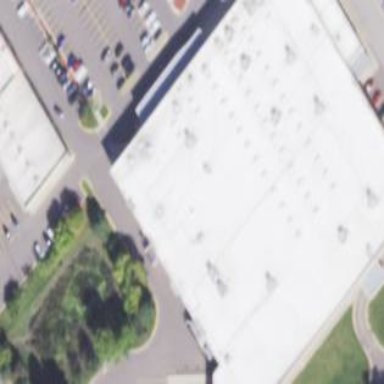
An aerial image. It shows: Wholesale shop within building.